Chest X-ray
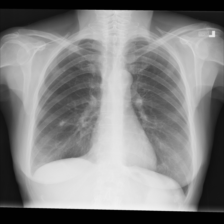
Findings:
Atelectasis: negative
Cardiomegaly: negative
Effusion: positive
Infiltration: negative
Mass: negative
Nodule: negative
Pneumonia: negative
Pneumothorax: negative
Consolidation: negative
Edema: negative
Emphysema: negative
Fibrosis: negative
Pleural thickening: negative
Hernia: negative